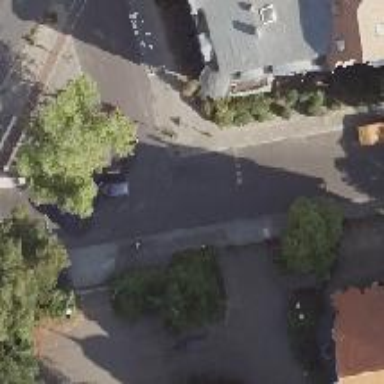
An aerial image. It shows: Tertiary road with asphalt surface. There are parallel parking lanes on both sides of the road and sidewalks on both sides too.